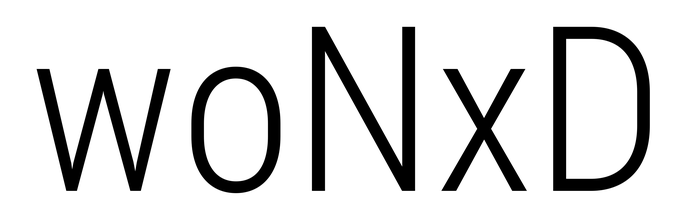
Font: Roboto_Condensed_Light